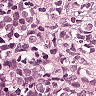
Metastatic tissue present: yes